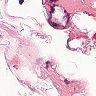
Metastatic tissue present: no